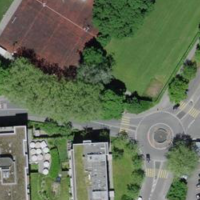
EUNIS habitat code: 53
Species observed at this site:
Symphoricarpos albus